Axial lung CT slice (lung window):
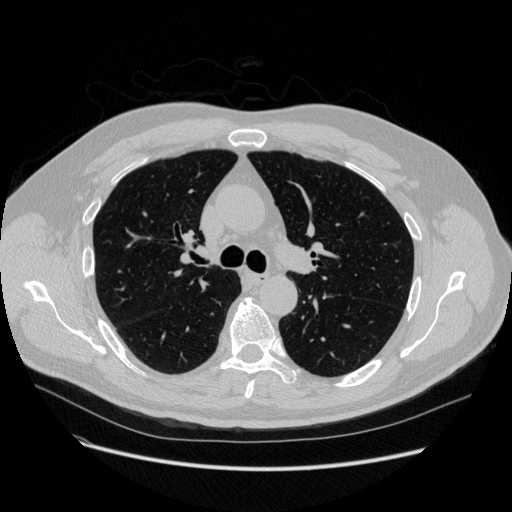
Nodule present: no